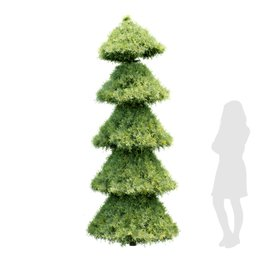
Label: nature